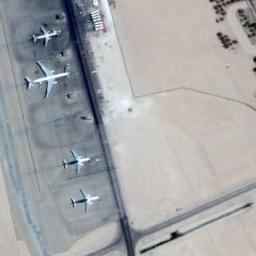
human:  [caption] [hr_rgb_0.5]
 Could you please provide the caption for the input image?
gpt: Several planes of different sizes are neatly parked beside buildings in the airport .

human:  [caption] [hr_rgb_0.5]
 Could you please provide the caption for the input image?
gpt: There were four planes parked in the open space, One of which was larger than the rest .

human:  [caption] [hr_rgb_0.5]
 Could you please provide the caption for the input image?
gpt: Three small planes and a big plane parked in a line on the airport and a clearing beside .

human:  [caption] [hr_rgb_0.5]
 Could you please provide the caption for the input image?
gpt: A large plane and three small planes are parked on the open space .

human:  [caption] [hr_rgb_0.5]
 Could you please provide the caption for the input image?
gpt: Four planes are on the ground .